Interaction volume radius: 10 \u00c5
Interaction volume height: 15 \u00c5
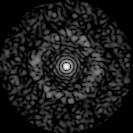
Disorder parameter: 0.8402